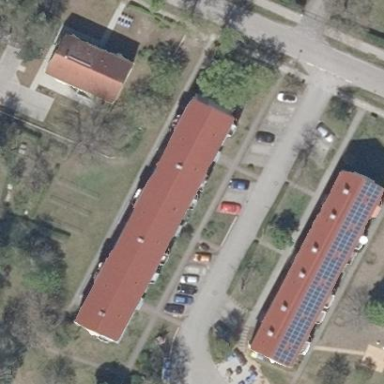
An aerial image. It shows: Gabled roof apartments building.